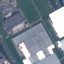
Land use / land cover class: Industrial